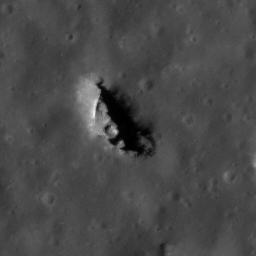
Pit: Copernicus 4
Host crater: Copernicus
Host type: impact_melt
Lunar coordinates: latitude 10.329, longitude 339.621